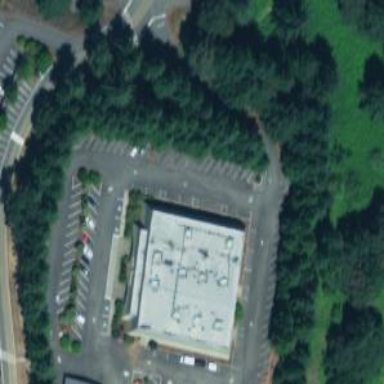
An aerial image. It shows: Building used as fitness center.